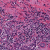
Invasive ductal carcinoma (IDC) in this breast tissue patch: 1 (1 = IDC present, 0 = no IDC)